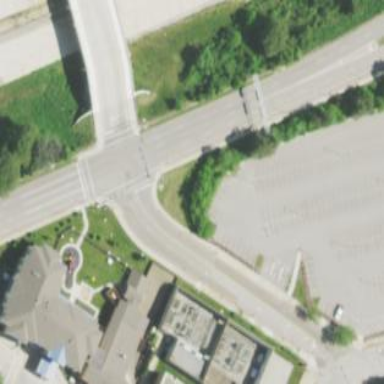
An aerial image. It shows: Pedestrian road.